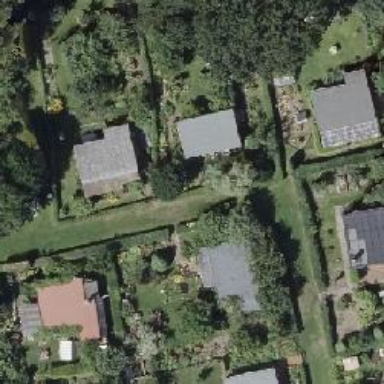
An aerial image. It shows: Plot in the allotments.